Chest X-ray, PA view. Patient: 55 years old, sex F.
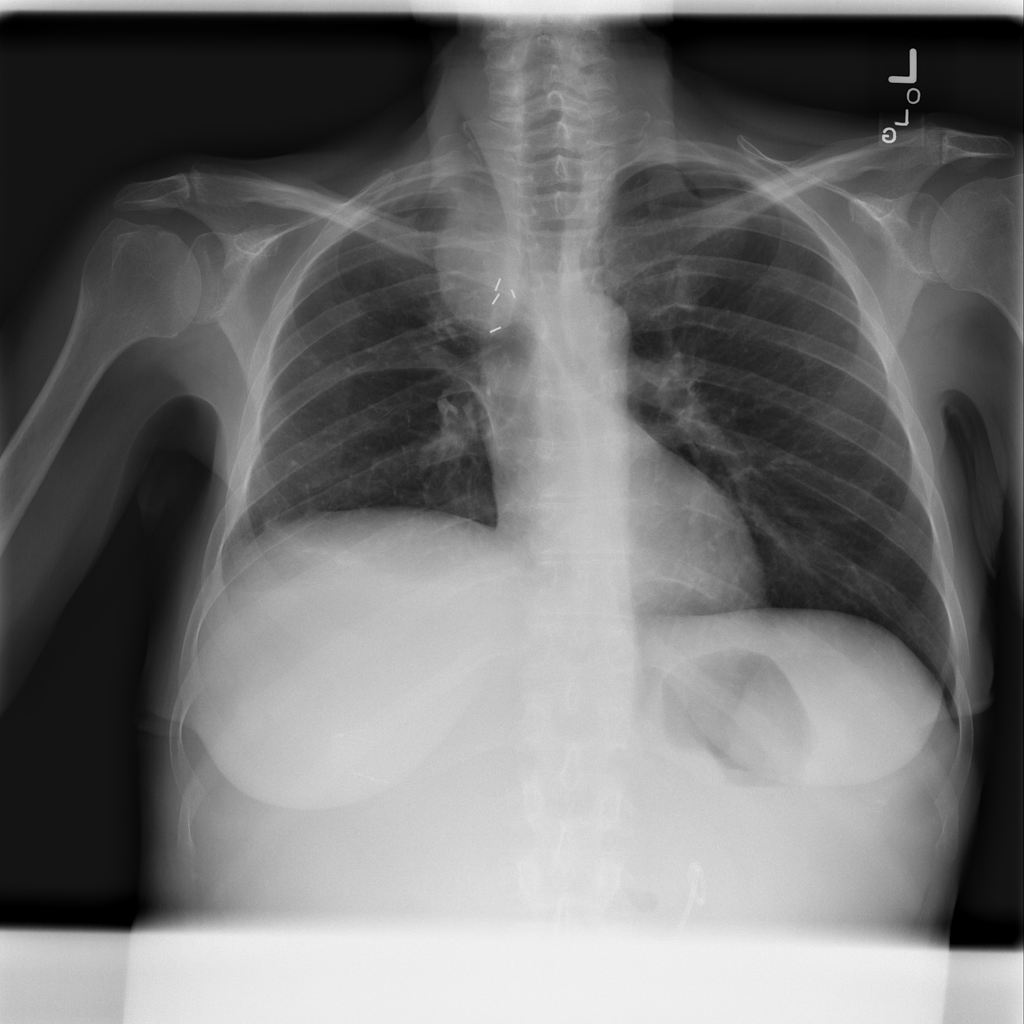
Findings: Atelectasis